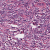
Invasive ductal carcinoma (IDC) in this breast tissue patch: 1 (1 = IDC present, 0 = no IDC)